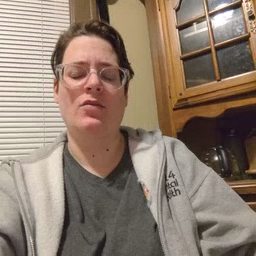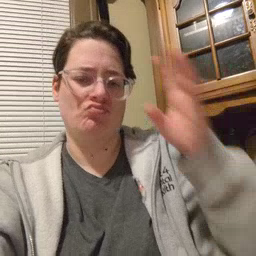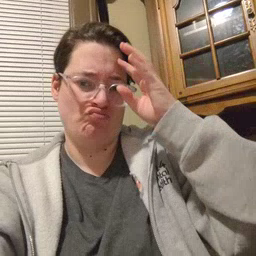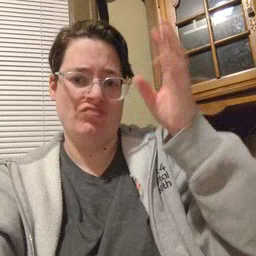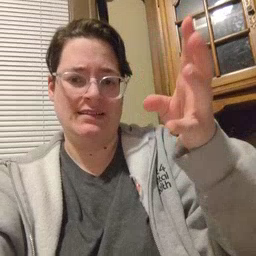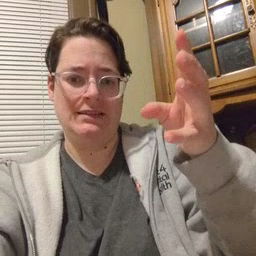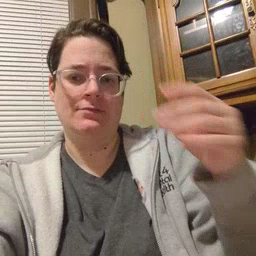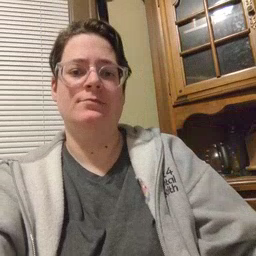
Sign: pretend